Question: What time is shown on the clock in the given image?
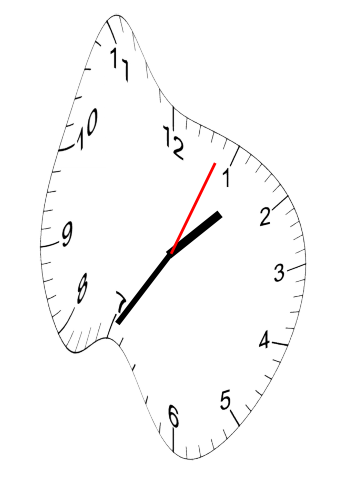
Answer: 01:35:04